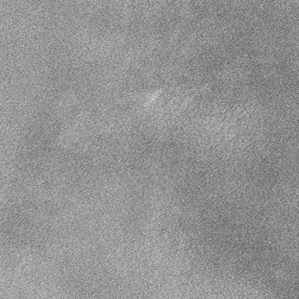
Label: frost